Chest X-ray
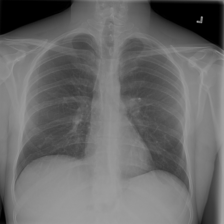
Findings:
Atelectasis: negative
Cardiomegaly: negative
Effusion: negative
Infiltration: negative
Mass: negative
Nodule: negative
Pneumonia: negative
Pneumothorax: negative
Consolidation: negative
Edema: negative
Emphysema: negative
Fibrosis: negative
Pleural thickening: negative
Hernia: negative